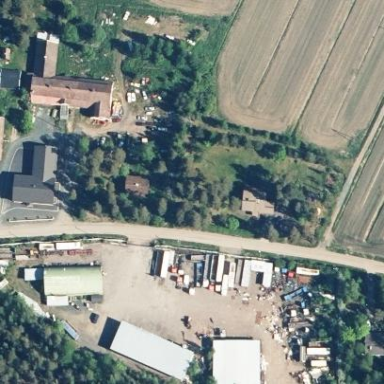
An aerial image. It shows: Farmyard area.